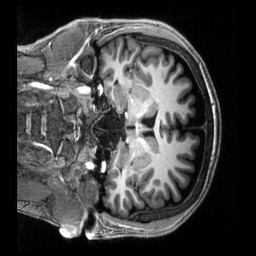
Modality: T1w
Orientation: coronal
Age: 22
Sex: male
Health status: healthy
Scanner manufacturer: siemens
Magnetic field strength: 3 T
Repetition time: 2.5 s
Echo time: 0.00222 s